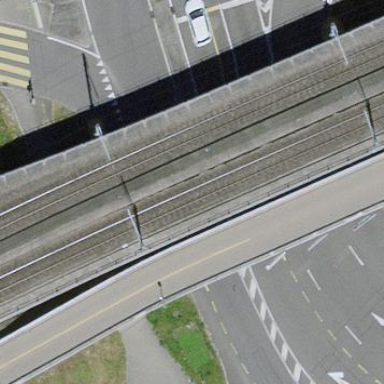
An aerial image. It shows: Bridge with beam structure.